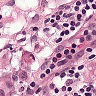
Metastatic tissue present: yes